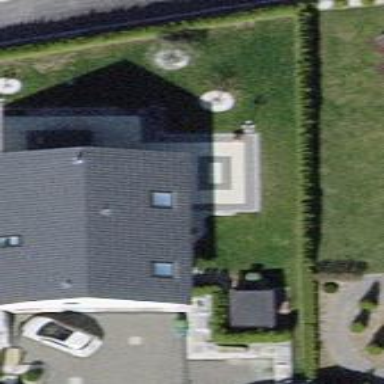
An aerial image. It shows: Simple and straightforward house.